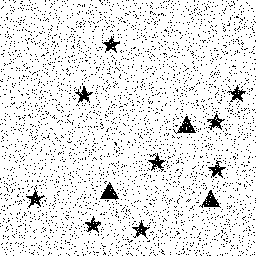
Squares: 0
Triangles: 3
Stars: 9
Total shapes: 12